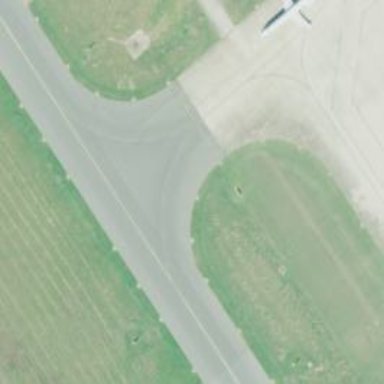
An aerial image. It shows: Image of taxiway at airport.